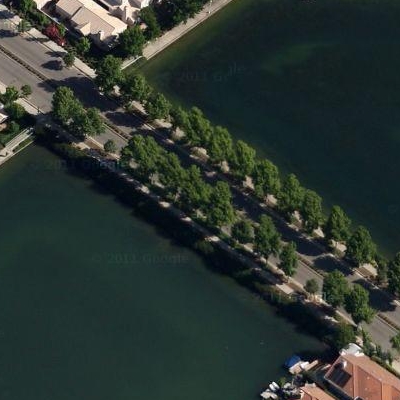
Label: dRiverLake